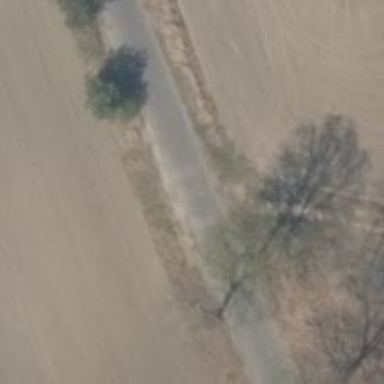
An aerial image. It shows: Unclassified paved road.